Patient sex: F
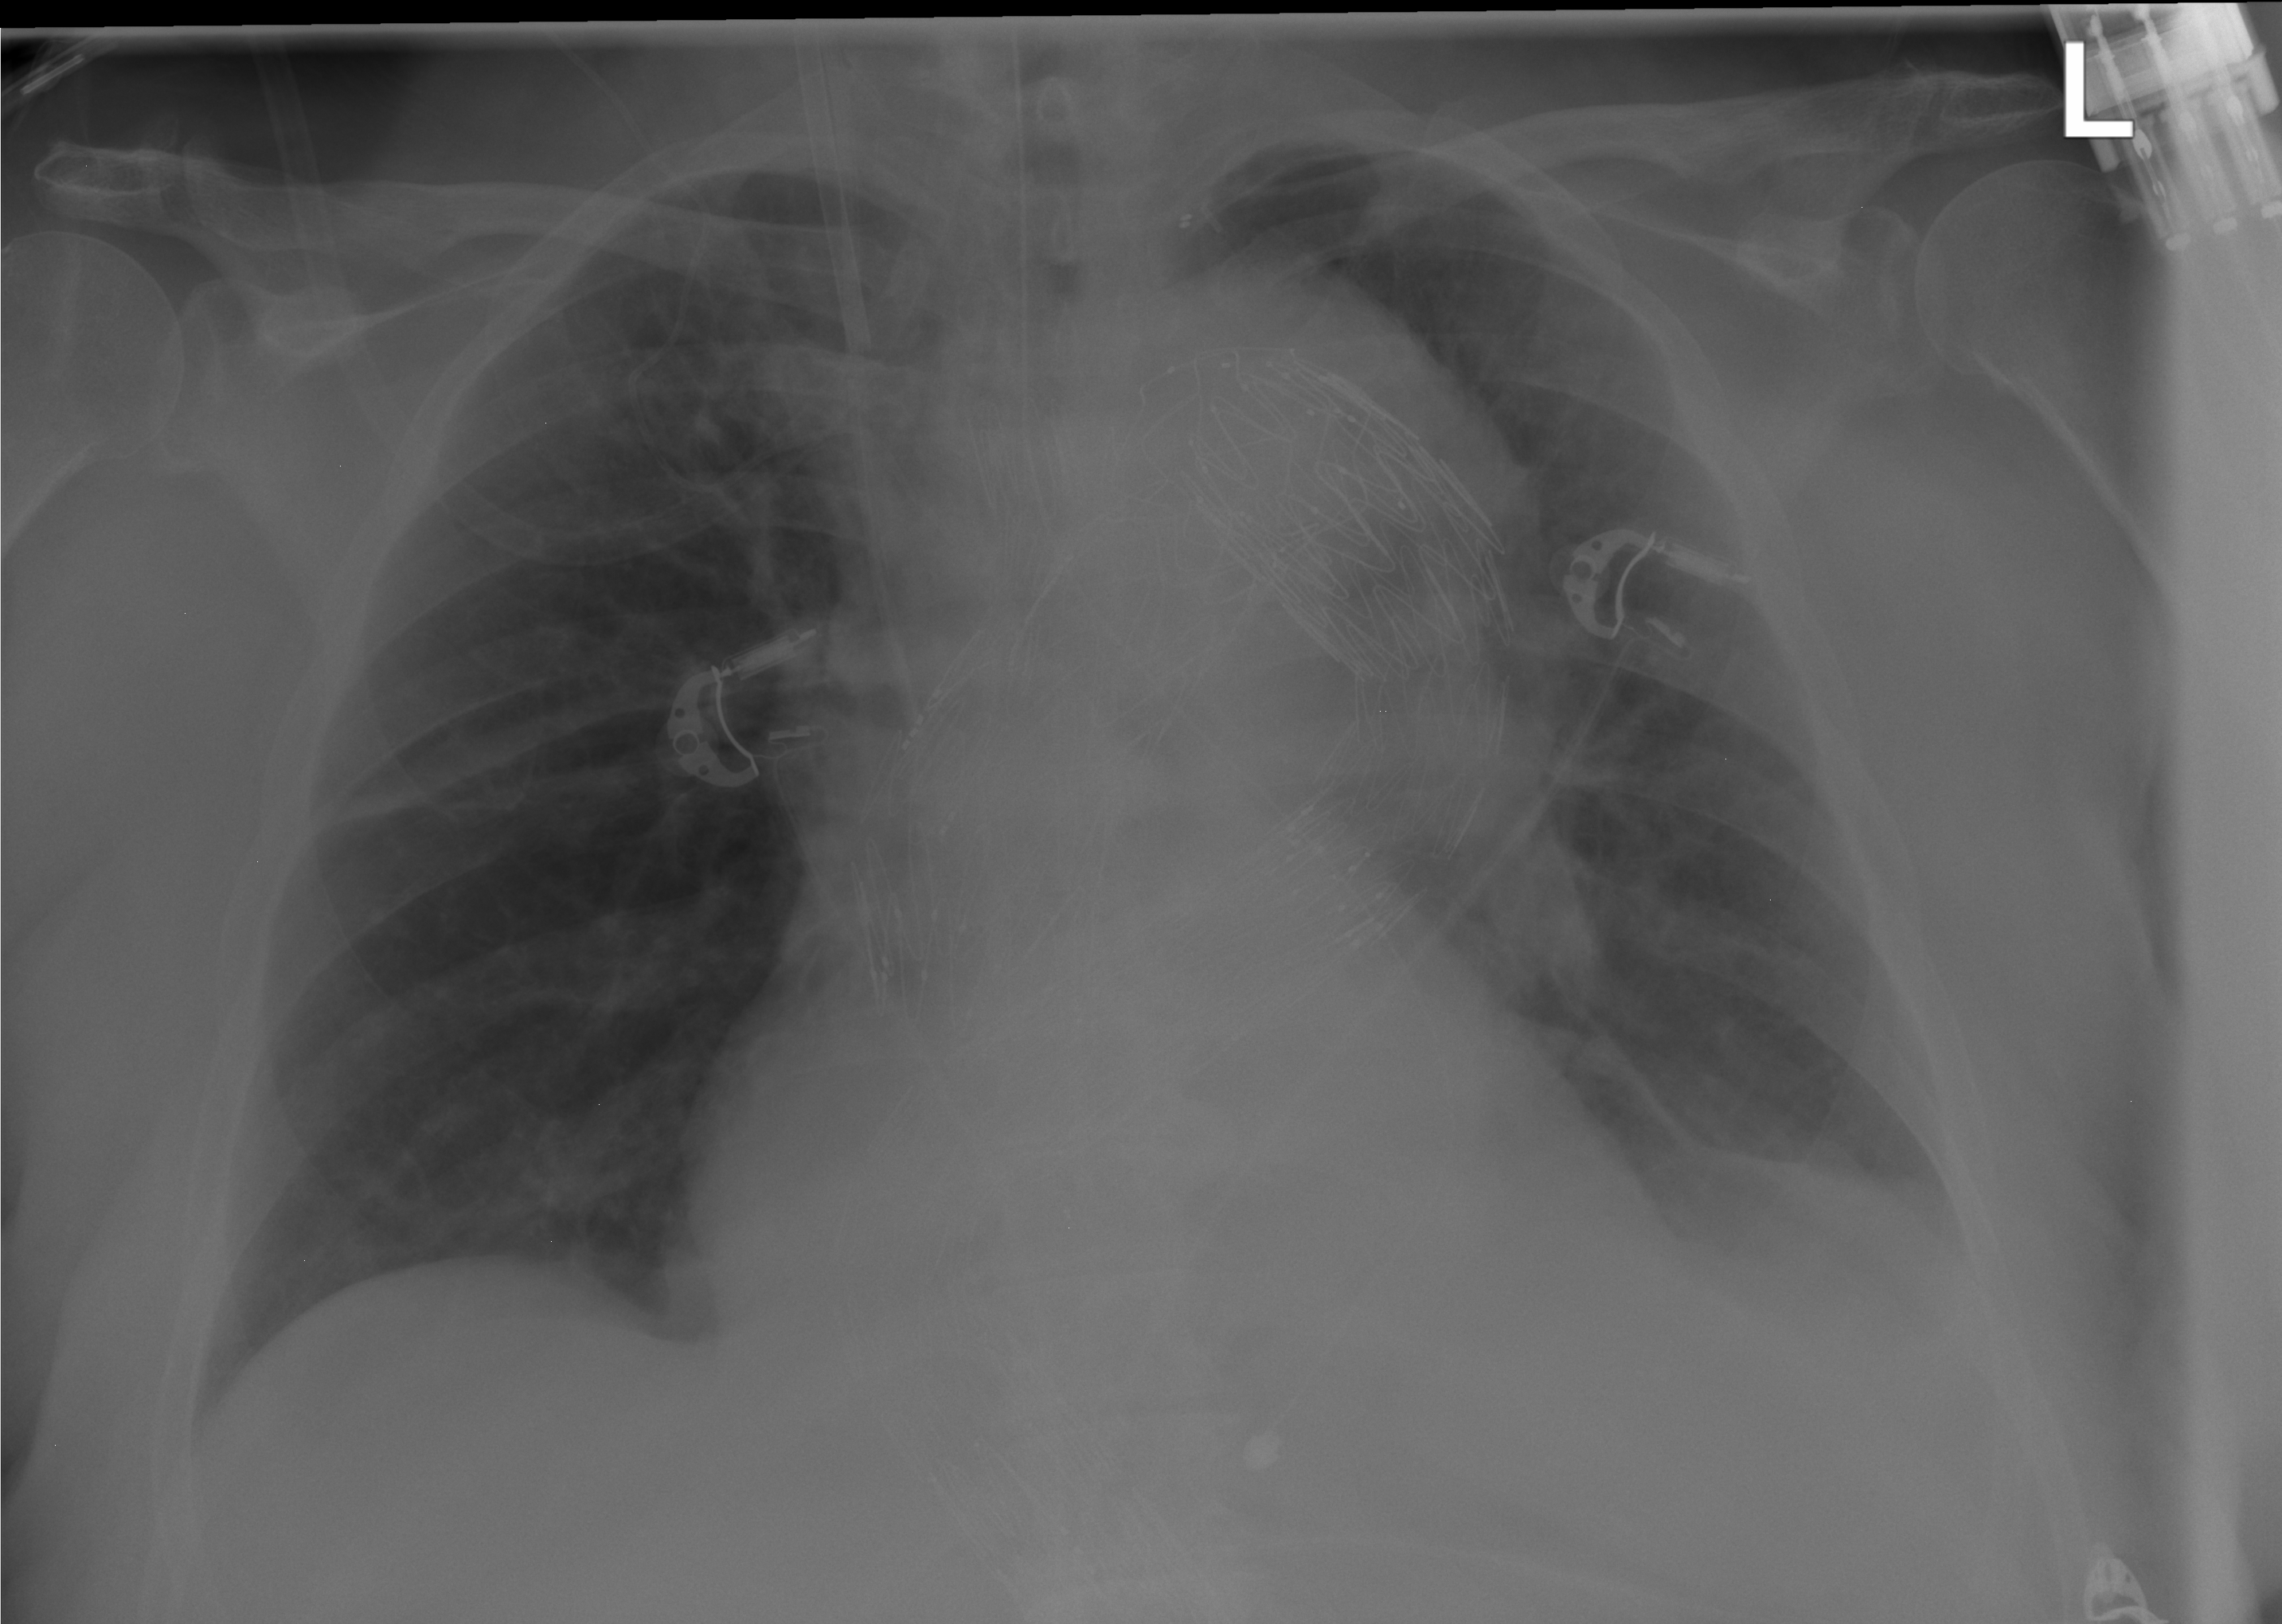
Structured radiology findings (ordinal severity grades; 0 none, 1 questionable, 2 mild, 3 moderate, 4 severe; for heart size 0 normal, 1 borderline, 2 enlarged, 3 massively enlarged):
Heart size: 2
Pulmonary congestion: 0
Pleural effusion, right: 0
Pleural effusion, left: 0
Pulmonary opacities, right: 0
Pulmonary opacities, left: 0
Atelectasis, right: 2
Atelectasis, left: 3